Question: I have a WCF service and a WCF client. The service uses methods which return generic lists and the client's service reference collection type is set to generic list. Everything works fine.
I added a method to the WCF service which returns a typed dataset. First operation contract to return a dataset. Updated the service reference in the client and it broke everything. All the lists were converted to arrays even though the collection type is set to generic list.
I thought something went bad so I deleted the service reference, reran VS, created the service reference from scratch and still all the collections have been converted to arrays instead of lists.
I confirmed that the dataset caused this because when I removed the new method from the WCF service and updated the reference, all the collections went back to lists.
I need to use the dataset as is. How can I use it and leave the rest of the lists intact? Why is the typed dataset interfering with the type of the rest of the collections being used? I am using VS 2013 update 2 with .NET 4.5.1.

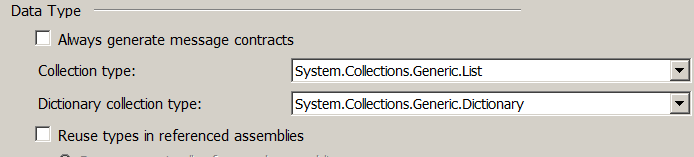
Answer: I moved the service method to a legacy web service (asmx) service.